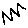
Label: zigzag